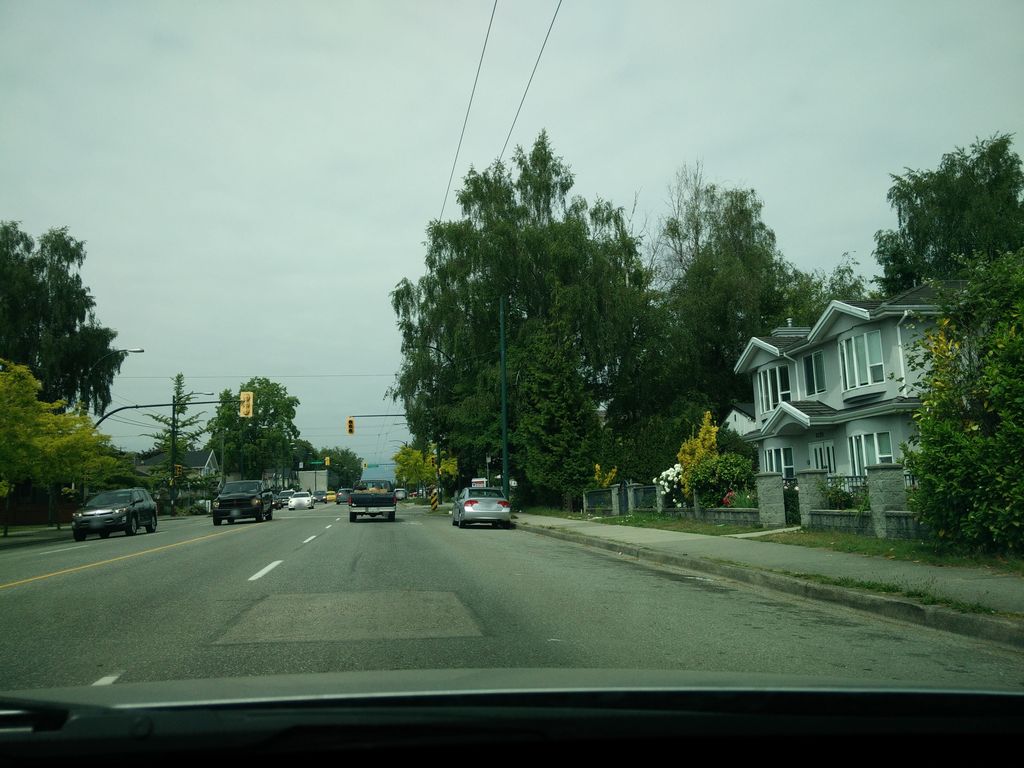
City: vancouver